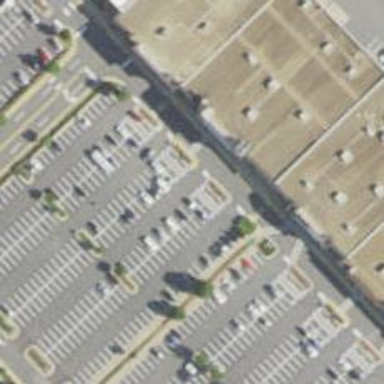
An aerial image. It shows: Parking space is available.